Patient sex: M
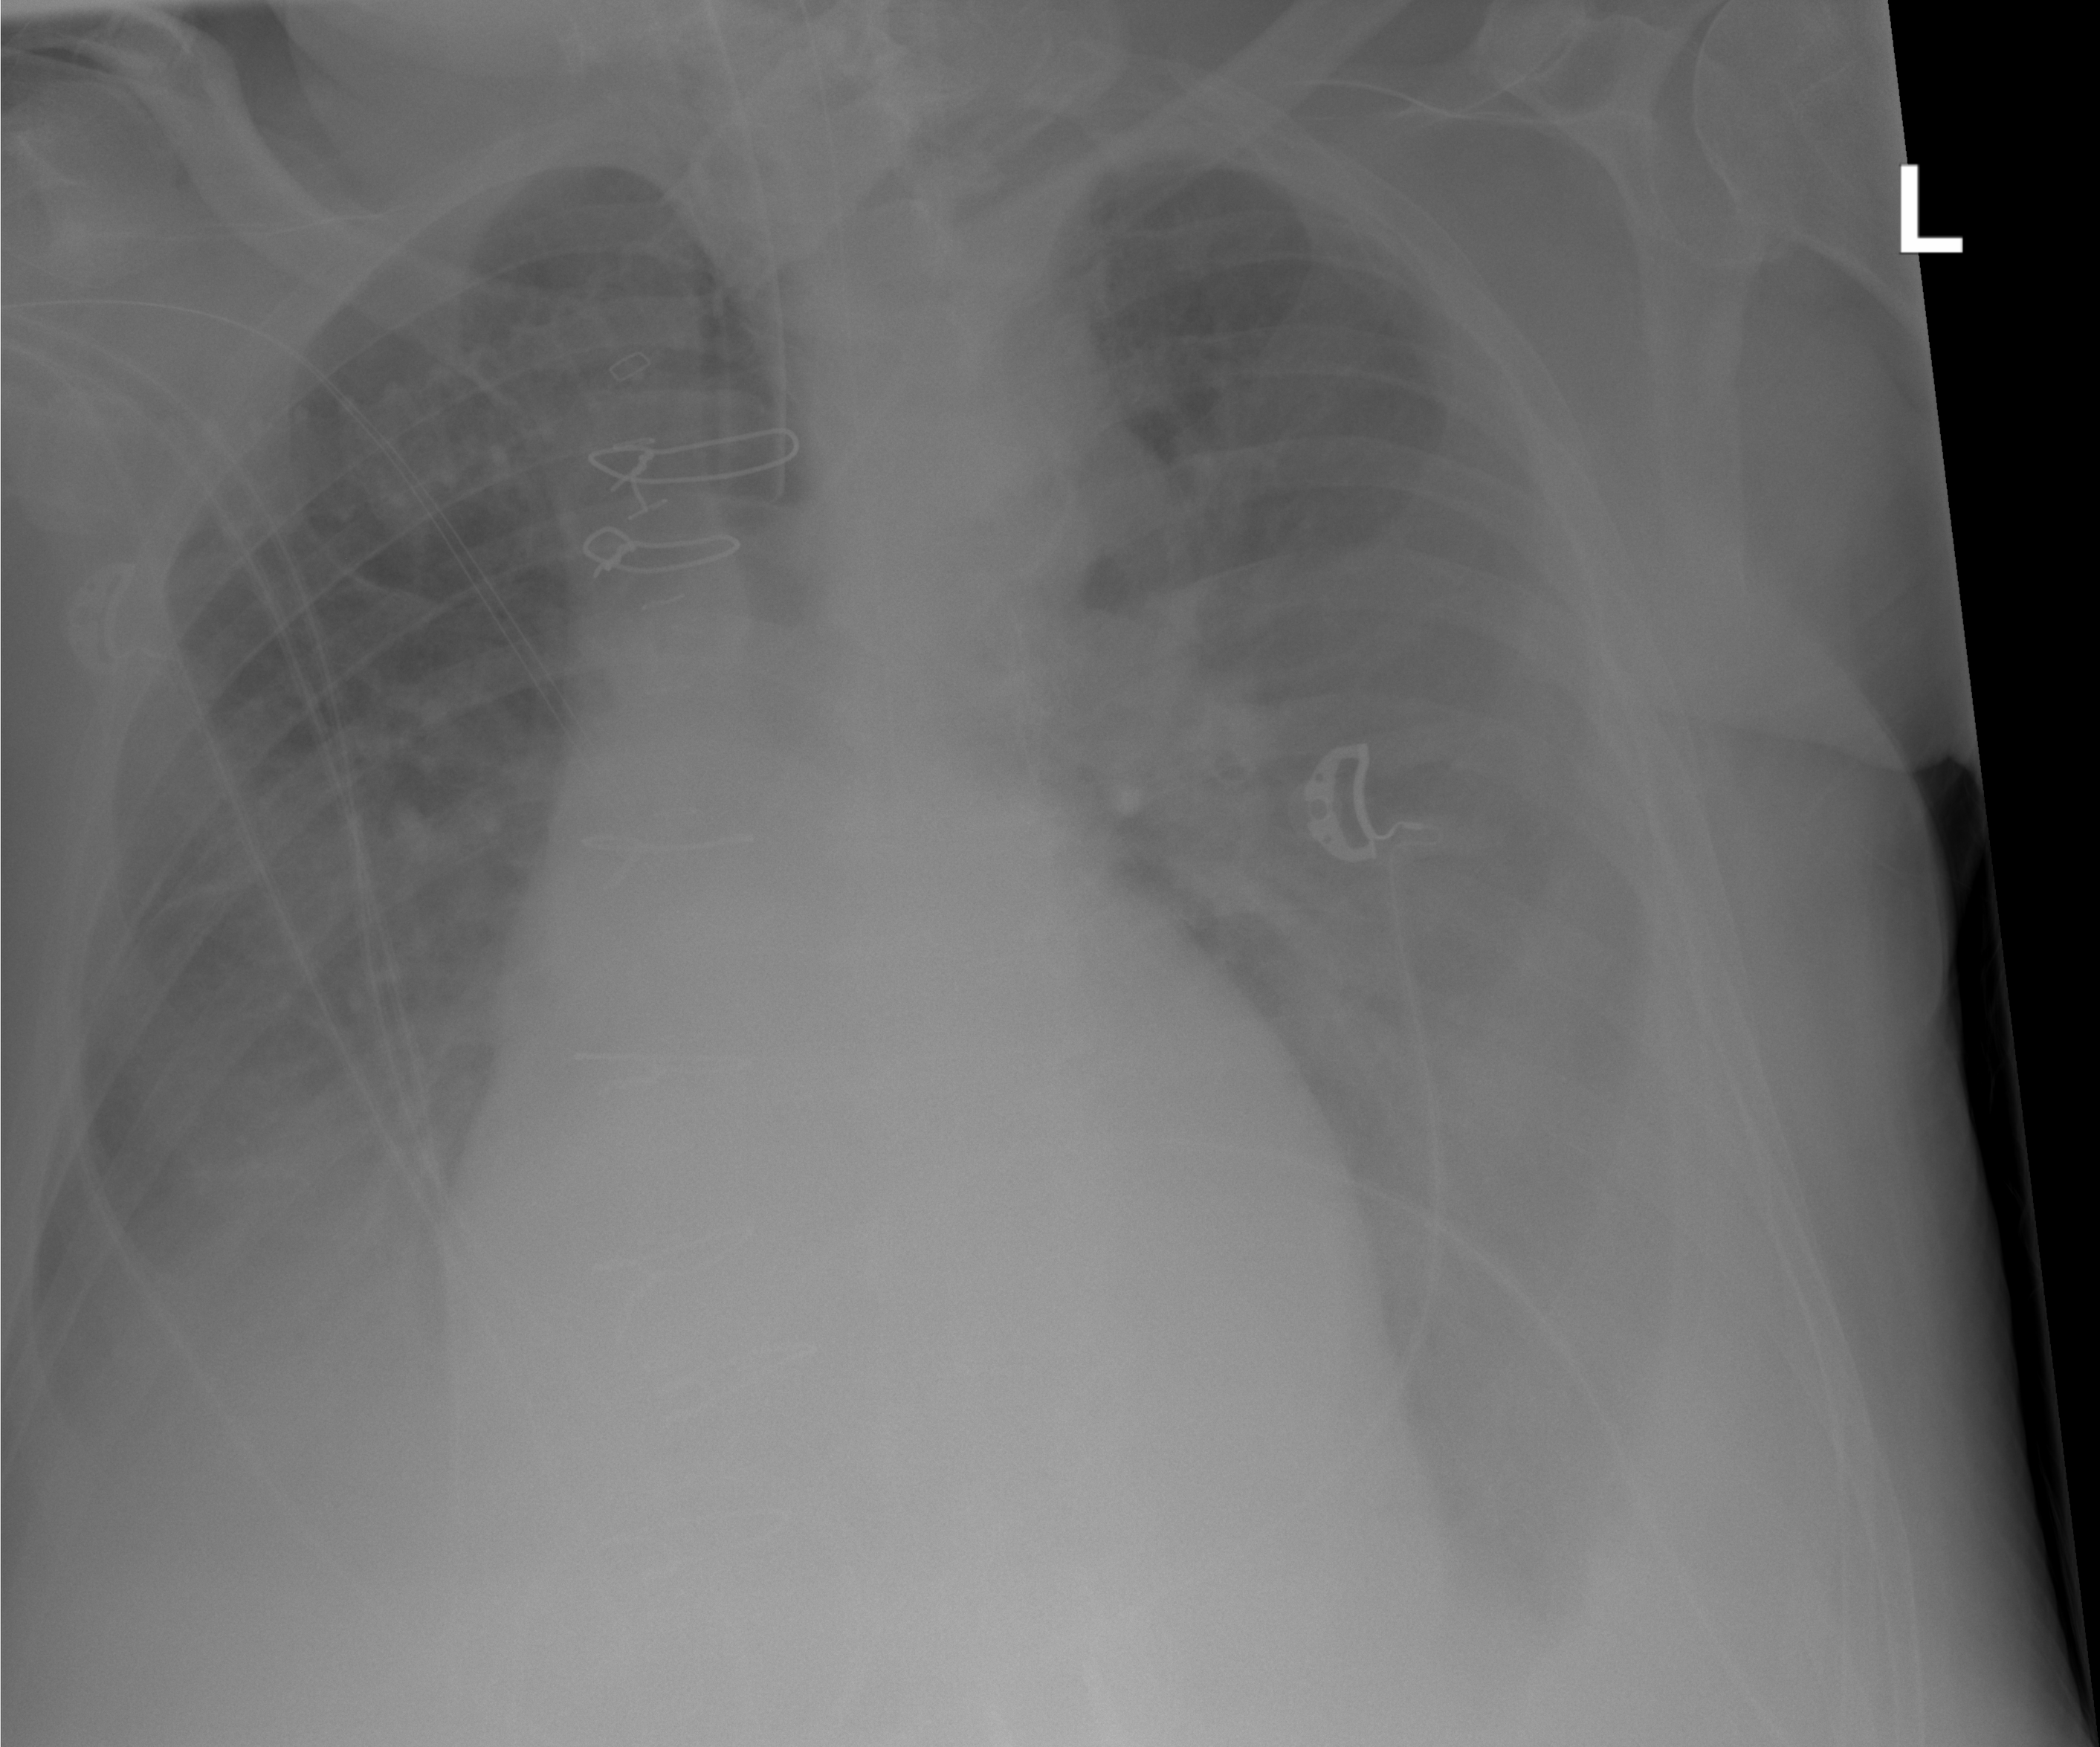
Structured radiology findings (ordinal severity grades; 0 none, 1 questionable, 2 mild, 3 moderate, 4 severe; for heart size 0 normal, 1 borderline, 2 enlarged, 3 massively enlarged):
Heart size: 2
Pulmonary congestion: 2
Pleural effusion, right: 2
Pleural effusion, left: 3
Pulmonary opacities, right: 0
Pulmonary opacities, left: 0
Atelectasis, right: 2
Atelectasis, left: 2